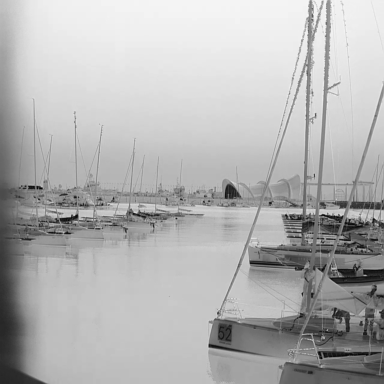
There are 12 objects shown in the infrared image, including 11 sailboats, and a canoe.